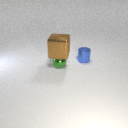
small green metal sphere below large brown metal cube